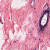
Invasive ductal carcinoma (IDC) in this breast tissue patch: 0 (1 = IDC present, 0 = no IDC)